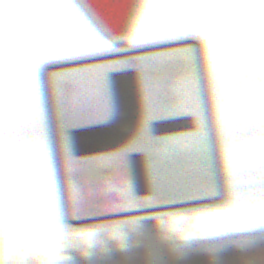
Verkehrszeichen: VerlaufVorfahrtsstrasse2
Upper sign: VorfahrtGewaehren
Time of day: Midday
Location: Outdoor (Nature)
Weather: Overcast
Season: NotSpecified
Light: Natural